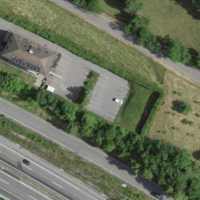
EUNIS habitat code: 57
Species observed at this site:
Melittis melissophyllum